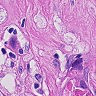
Metastatic tissue present: yes